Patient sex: F
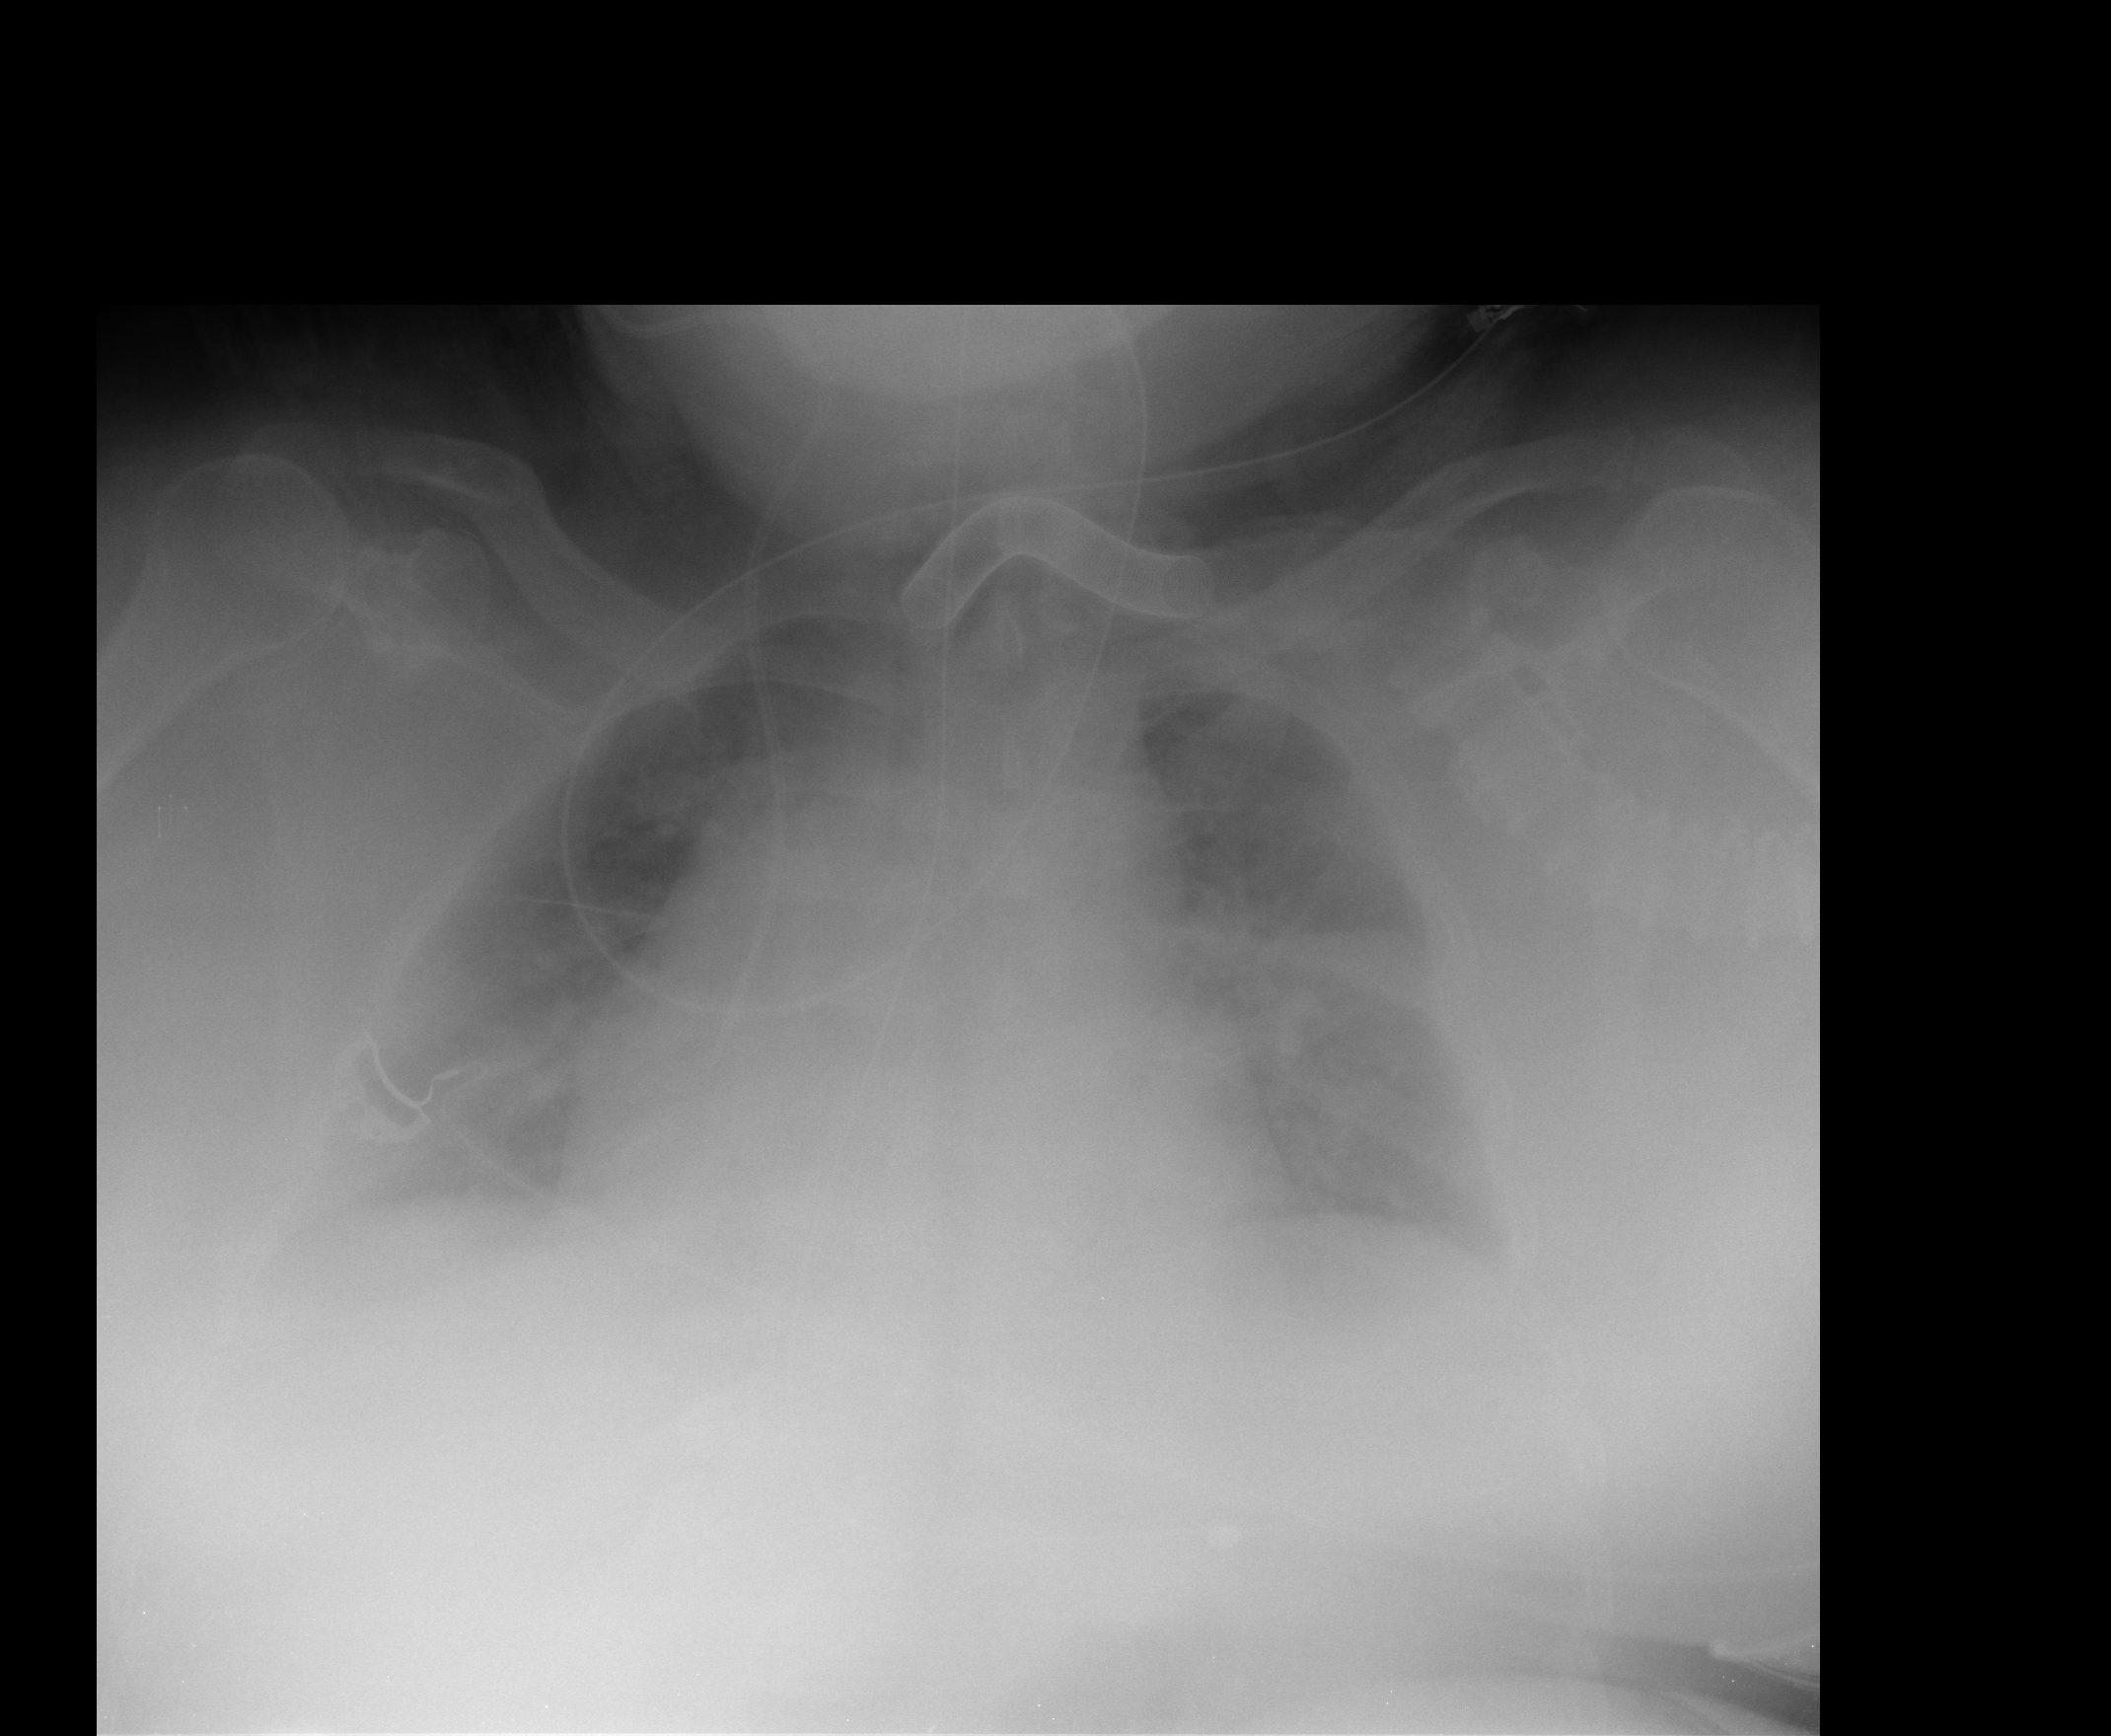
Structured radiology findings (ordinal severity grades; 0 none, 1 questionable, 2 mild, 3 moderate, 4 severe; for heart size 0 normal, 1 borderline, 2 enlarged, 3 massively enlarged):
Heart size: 2
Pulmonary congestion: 2
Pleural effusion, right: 3
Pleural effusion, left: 3
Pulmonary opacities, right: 0
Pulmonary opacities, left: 0
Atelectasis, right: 3
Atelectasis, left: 3